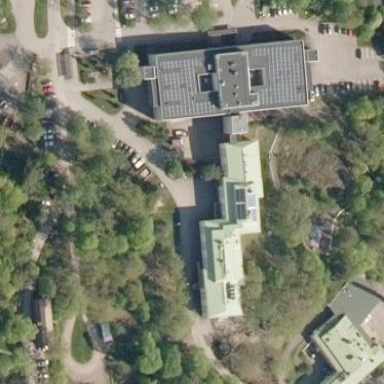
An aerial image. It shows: Hospital.